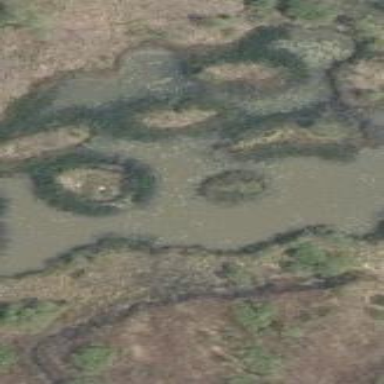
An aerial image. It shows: Peaceful pond surrounded by nature.